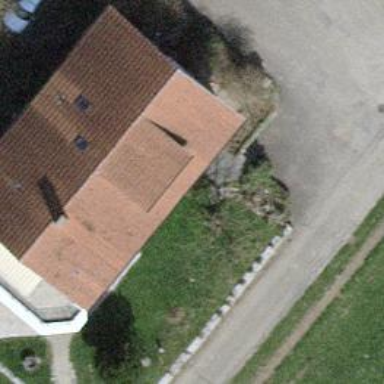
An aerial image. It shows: Farm building.